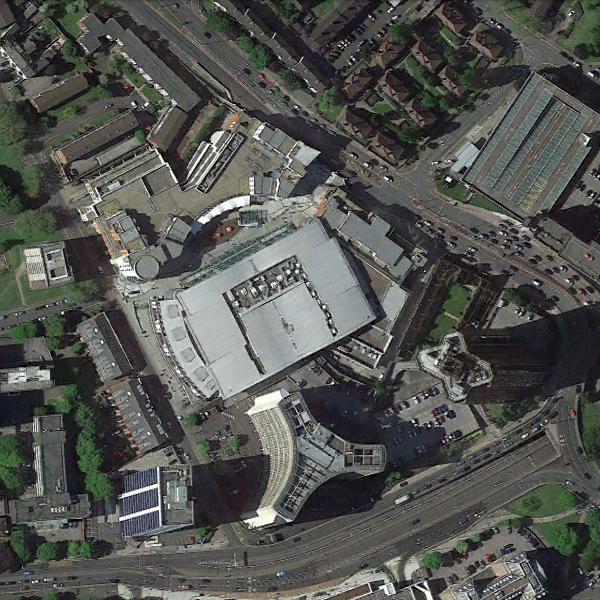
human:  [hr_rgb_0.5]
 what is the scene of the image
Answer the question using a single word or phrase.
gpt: commercial